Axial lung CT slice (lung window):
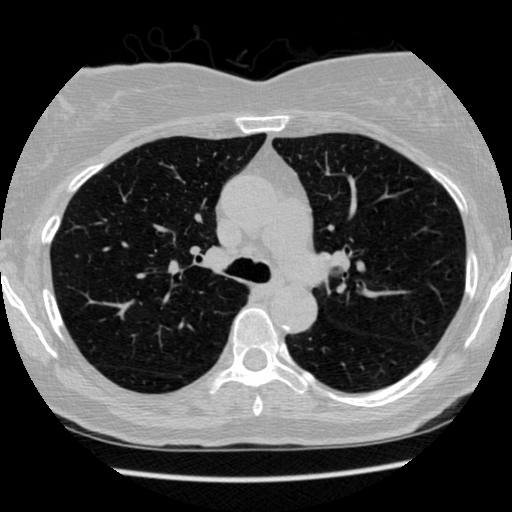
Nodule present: no